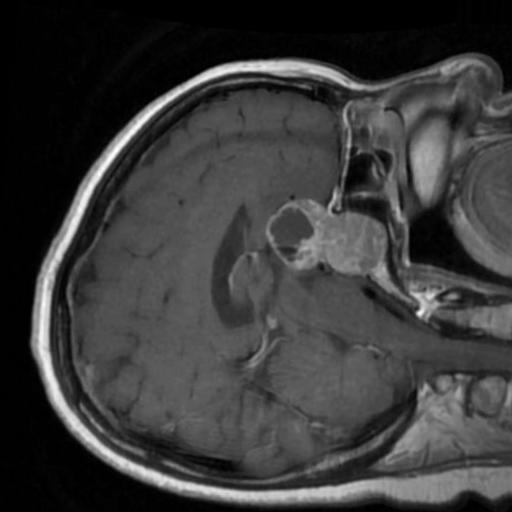
Label: brain_tumor